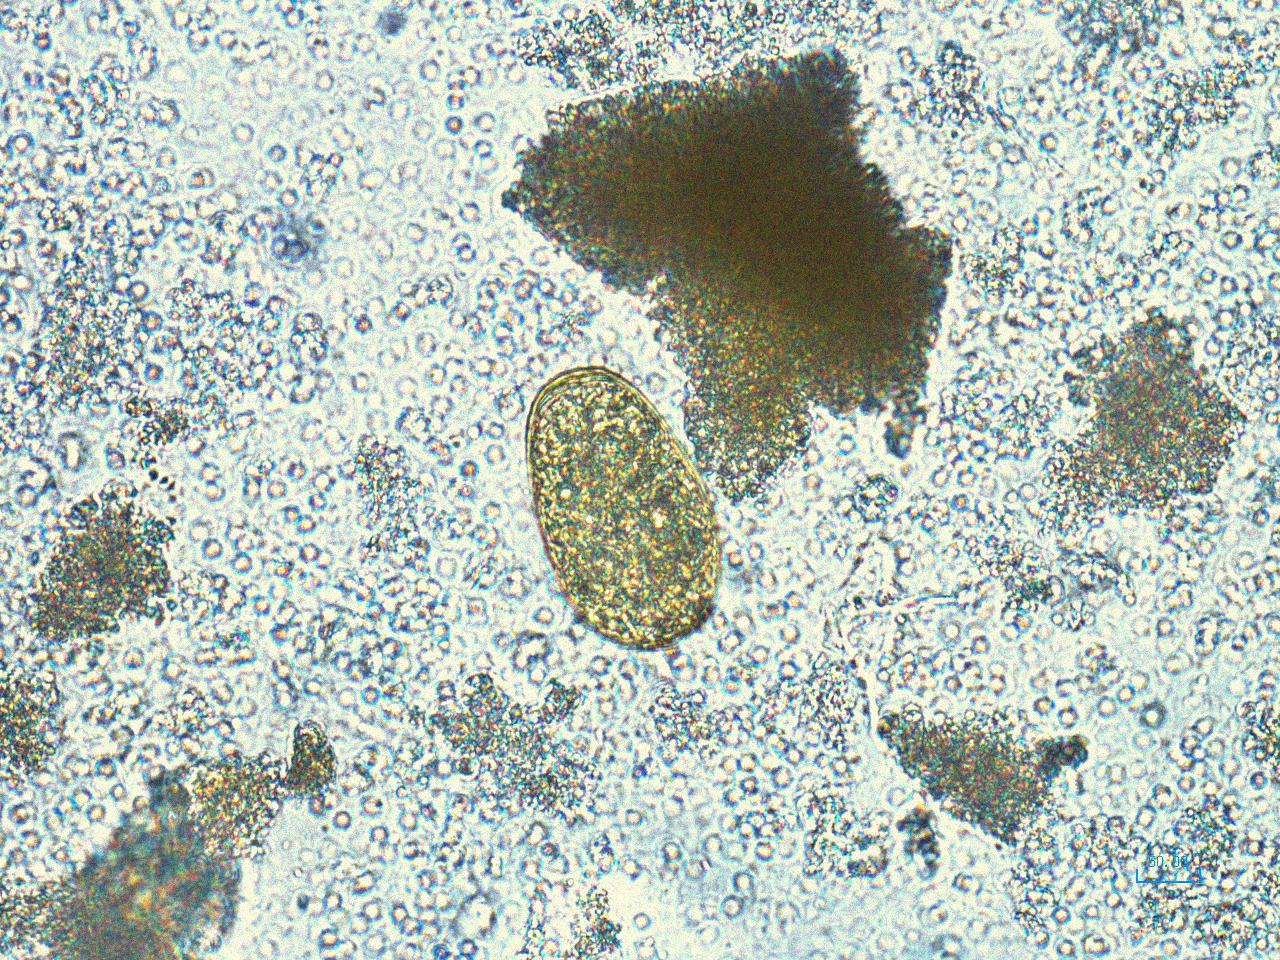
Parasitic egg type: Paragonimus spp